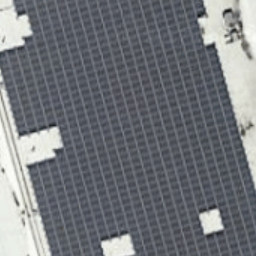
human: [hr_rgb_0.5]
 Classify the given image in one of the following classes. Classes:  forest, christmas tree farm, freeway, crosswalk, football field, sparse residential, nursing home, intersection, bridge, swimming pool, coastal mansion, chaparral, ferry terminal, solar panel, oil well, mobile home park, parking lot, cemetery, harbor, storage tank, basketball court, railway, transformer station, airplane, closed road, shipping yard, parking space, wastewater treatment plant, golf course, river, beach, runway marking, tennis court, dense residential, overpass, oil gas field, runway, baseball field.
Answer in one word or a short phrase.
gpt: solar panel